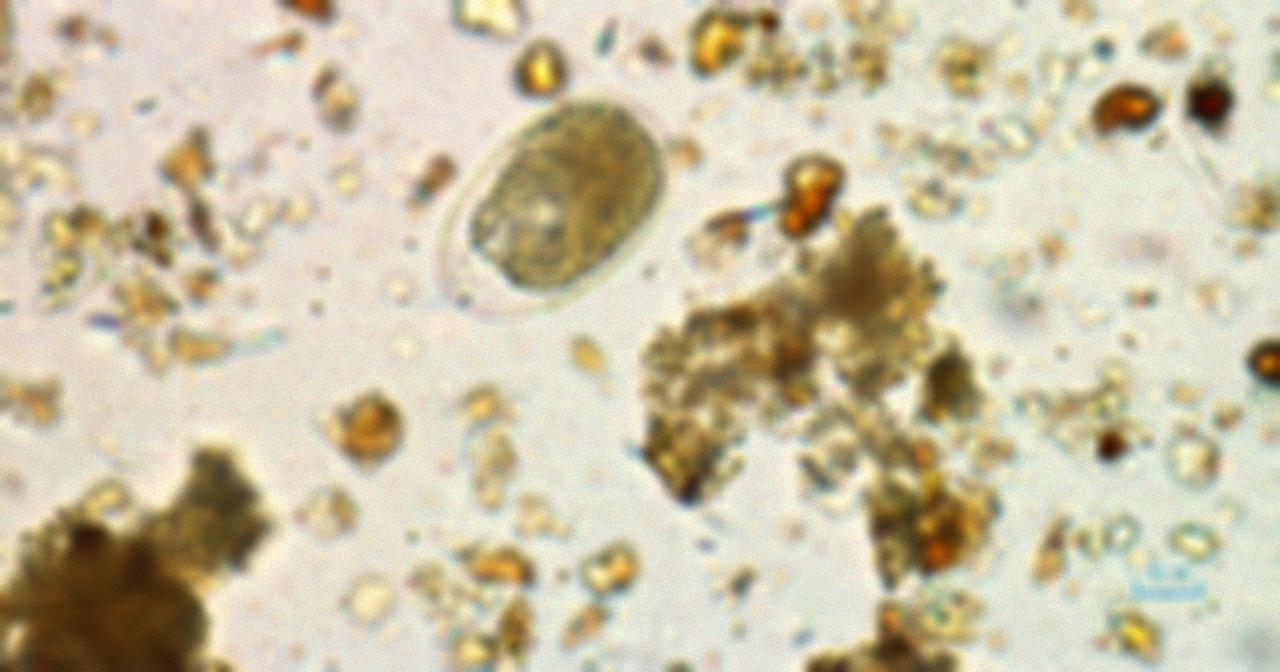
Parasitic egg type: Hookworm egg